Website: home-depot
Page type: delivery-shipping
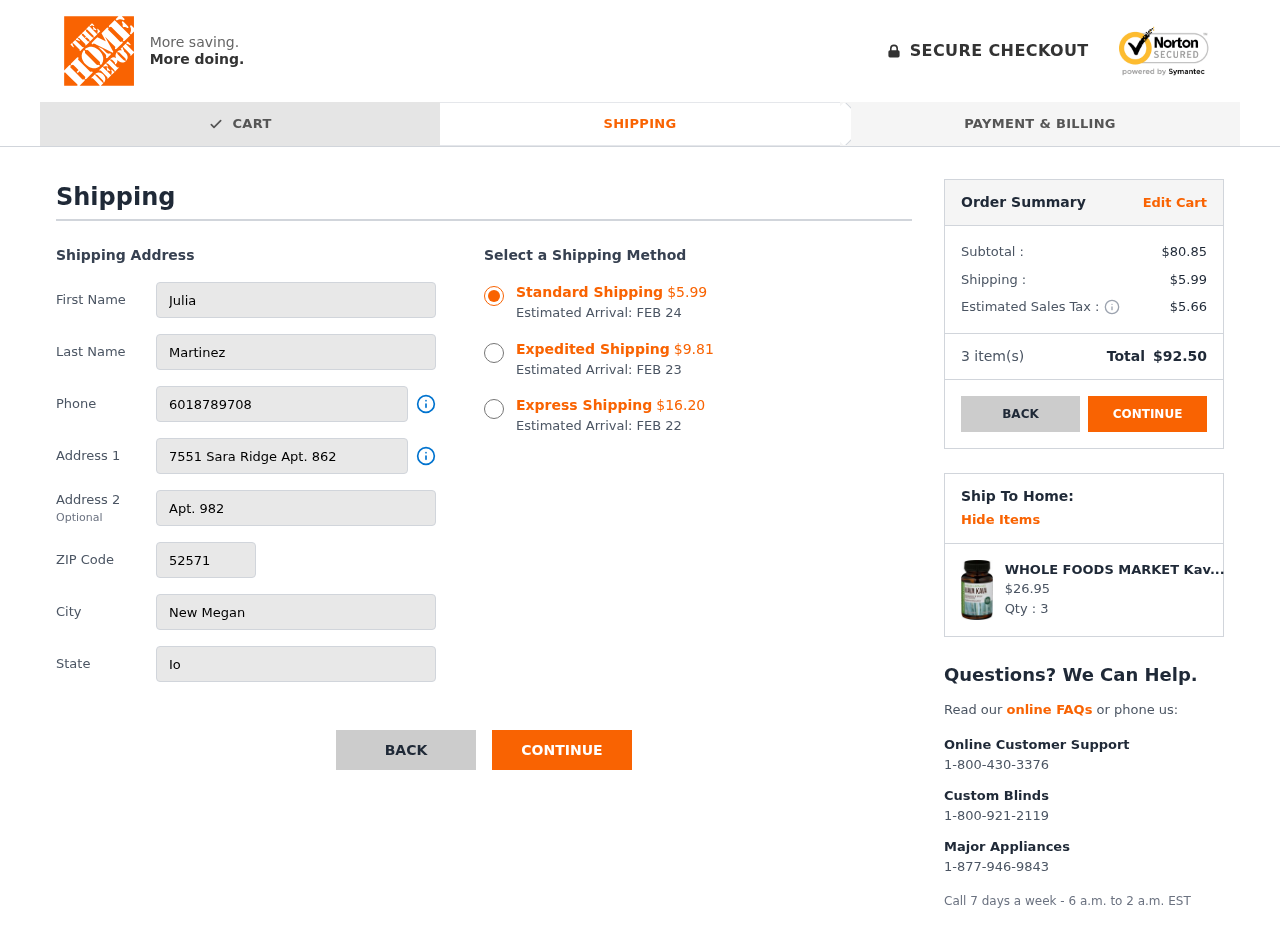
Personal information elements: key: PII_CITY
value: New Megan
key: PII_FIRSTNAME
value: Julia
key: PII_LASTNAME
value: Martinez
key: PII_PHONE
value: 6018789708
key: PII_POSTCODE
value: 52571
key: PII_STATE
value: Iowa
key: PII_STREET
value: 7551 Sara Ridge Apt. 862
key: PII_STREET2
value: Apt. 982
Product elements: key: PRODUCT1_NAME
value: WHOLE FOODS MARKET Kava Kava Liquid Capsules, 60 CT
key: PRODUCT1_PRICE
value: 26.95
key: PRODUCT1_QUANTITY
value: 3
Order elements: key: ORDER_SHIPPING_COST_STANDARD
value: $5.99
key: ORDER_DELIVERY_DATE
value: FEB 24
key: ORDER_SHIPPING_COST_EXPEDITED
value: $9.81
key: ORDER_DELIVERY_DATE_EXPEDITED
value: FEB 23
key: ORDER_SHIPPING_COST_EXPRESS
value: $16.20
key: ORDER_DELIVERY_DATE_EXPRESS
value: FEB 22
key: ORDER_SUBTOTAL
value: $80.85
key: ORDER_SHIPPING_COST
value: $5.99
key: ORDER_TAX
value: $5.66
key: ORDER_NUM_ITEMS
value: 3
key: ORDER_TOTAL
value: $92.50